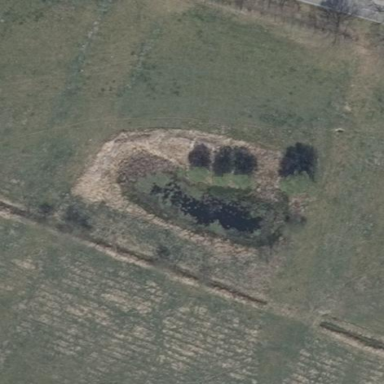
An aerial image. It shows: Pond surrounded by natural water.